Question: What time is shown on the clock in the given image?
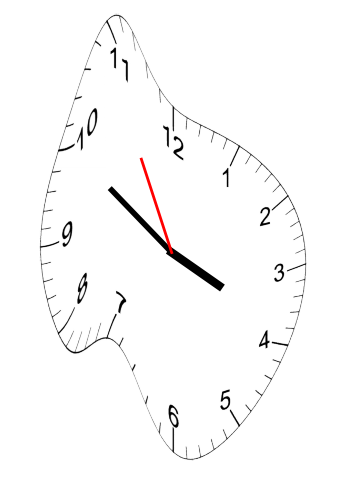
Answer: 03:49:55